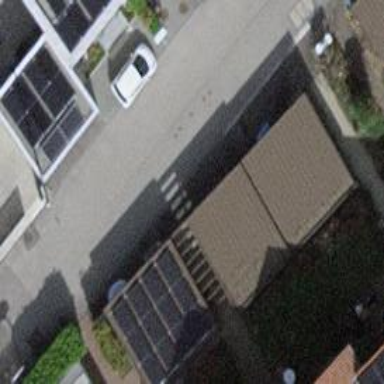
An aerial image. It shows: View of roof of building.